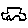
Label: car